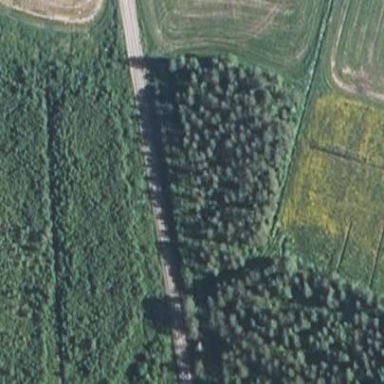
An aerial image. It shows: Forest area predominantly covered with needle-leaved trees.